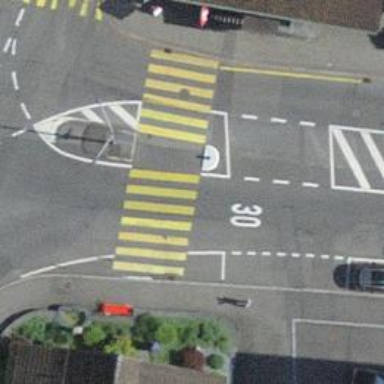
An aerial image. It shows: Uncontrolled zebra crossing with central island. The crossing is marked with zebra stripes.